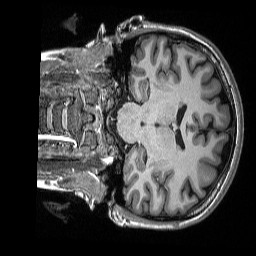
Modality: T1w
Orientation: coronal
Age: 23
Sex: female
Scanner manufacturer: siemens
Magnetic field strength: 3 T
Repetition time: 2.3 s
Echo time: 0.00298 s